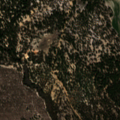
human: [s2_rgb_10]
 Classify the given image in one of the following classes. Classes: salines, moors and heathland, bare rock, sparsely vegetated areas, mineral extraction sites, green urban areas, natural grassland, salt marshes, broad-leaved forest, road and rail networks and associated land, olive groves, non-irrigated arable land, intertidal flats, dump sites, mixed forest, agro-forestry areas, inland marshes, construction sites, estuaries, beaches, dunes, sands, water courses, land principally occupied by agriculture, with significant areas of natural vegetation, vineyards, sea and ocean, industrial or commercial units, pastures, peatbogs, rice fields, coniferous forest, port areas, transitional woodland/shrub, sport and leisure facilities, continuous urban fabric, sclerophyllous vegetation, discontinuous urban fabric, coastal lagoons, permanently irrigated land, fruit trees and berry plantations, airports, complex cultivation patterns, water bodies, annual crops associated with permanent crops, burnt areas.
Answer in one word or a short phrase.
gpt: agro-forestry areas, coniferous forest, mixed forest, transitional woodland/shrub